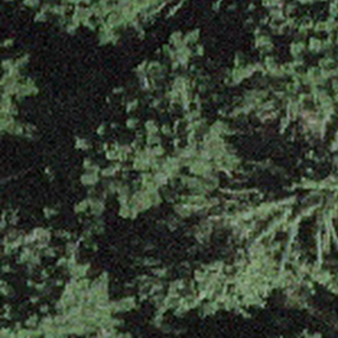
Label: other